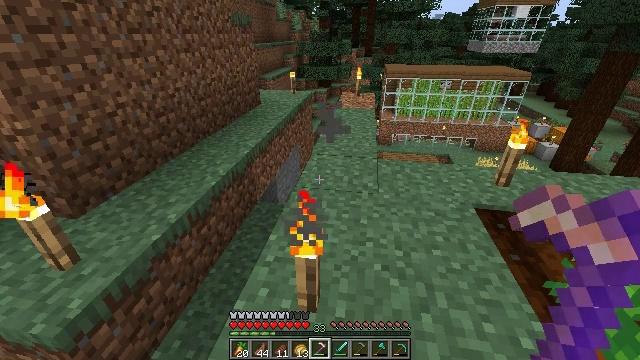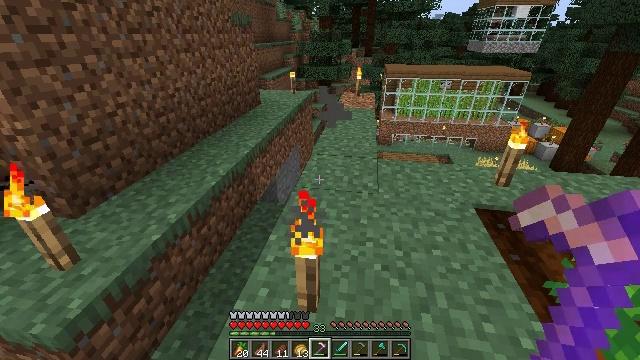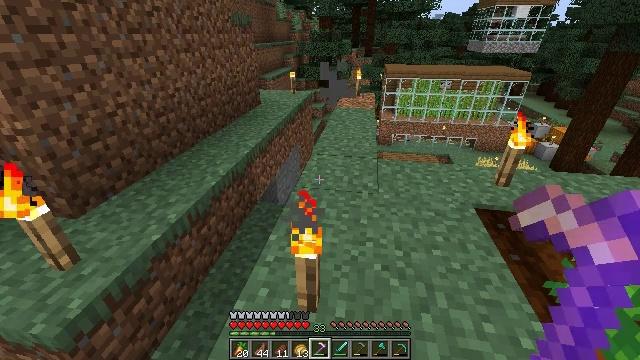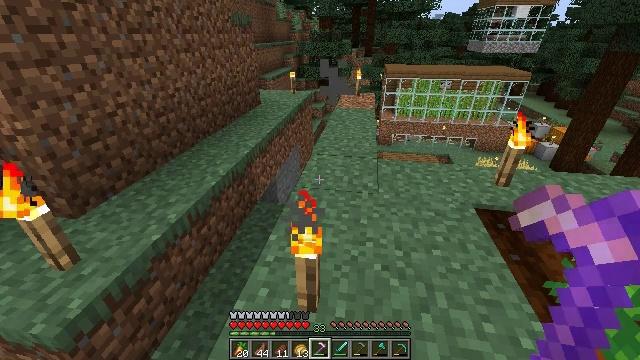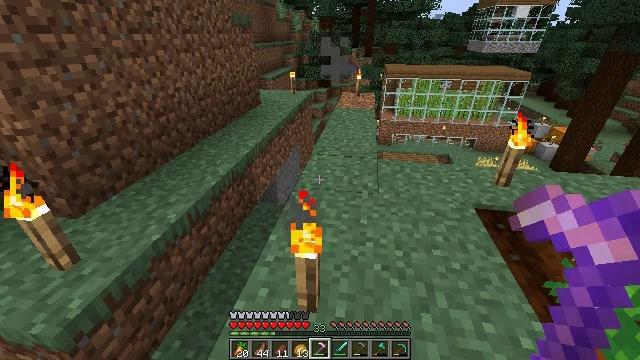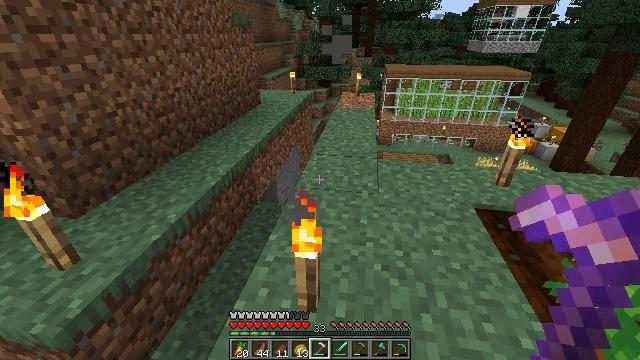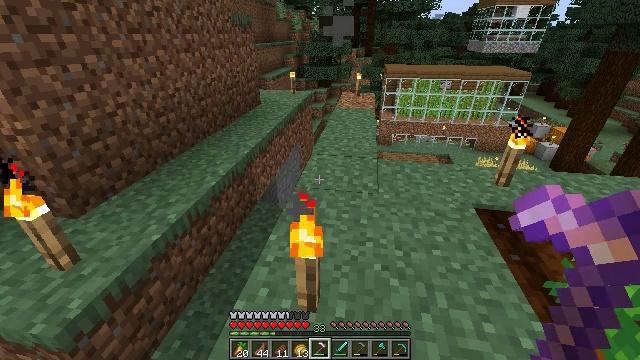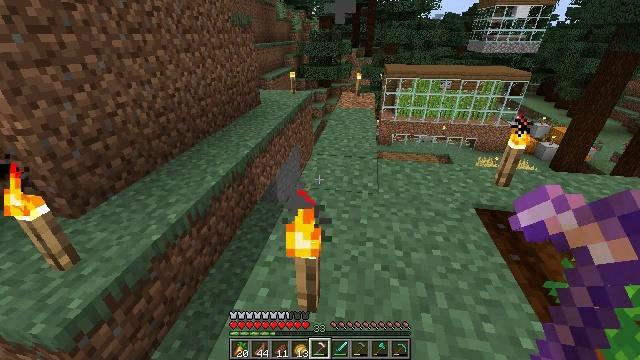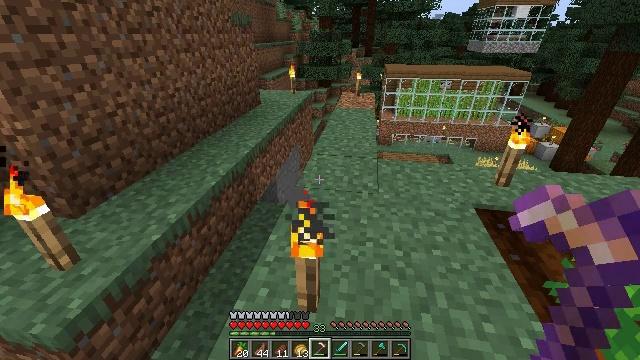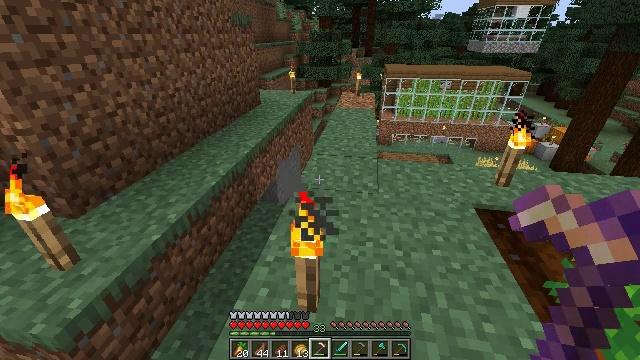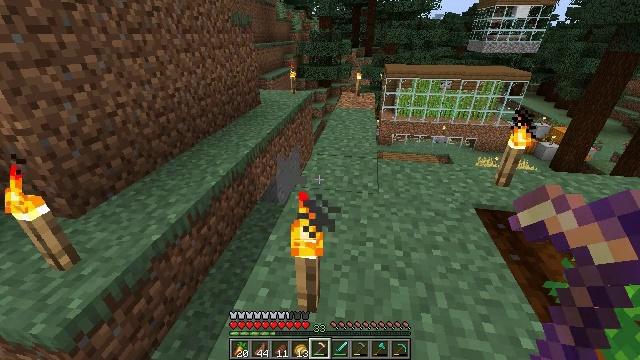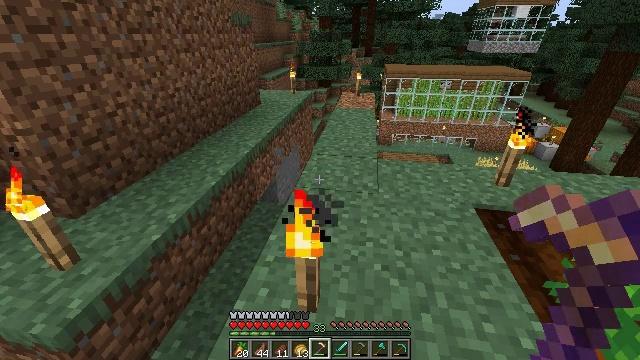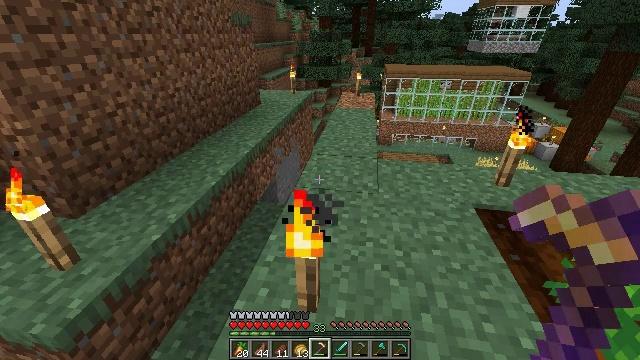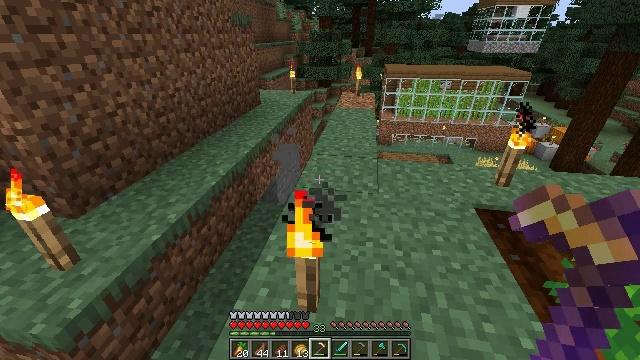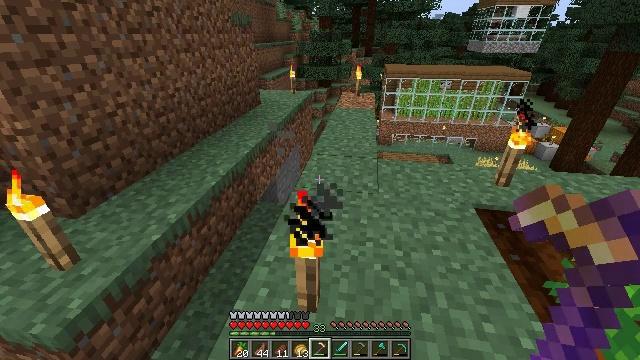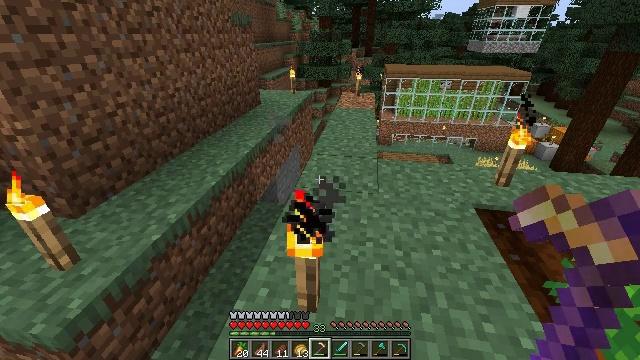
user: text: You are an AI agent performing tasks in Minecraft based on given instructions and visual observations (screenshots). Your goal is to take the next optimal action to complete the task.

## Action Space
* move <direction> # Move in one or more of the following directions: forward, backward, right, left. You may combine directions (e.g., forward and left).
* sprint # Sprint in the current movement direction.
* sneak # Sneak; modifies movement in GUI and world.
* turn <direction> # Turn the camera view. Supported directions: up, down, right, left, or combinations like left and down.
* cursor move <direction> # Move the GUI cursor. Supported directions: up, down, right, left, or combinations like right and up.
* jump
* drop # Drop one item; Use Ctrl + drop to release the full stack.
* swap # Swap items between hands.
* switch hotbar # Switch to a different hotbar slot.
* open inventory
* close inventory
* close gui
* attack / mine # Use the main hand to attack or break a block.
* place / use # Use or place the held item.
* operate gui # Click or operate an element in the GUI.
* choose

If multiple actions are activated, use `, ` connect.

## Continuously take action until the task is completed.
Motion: motion action
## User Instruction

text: Collect carrots by breaking the crop.
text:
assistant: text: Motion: no_op
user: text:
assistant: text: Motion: no_op
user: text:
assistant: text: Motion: no_op
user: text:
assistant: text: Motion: no_op
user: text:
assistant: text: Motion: no_op
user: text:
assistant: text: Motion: no_op
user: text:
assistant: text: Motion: no_op
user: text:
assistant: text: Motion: no_op
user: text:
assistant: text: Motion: no_op
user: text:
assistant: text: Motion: no_op
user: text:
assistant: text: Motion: no_op
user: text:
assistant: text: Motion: no_op
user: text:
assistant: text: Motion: no_op
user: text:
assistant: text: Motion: no_op
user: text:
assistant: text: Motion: no_op
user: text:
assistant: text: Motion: no_op
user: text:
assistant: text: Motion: no_op
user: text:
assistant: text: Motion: no_op
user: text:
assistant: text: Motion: no_op
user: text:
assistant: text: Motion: no_op
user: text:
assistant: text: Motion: no_op
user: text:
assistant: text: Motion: no_op
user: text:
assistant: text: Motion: no_op
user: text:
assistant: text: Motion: no_op
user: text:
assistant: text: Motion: no_op
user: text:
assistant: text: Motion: no_op
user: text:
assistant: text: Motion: no_op
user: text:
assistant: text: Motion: no_op
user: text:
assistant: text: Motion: no_op
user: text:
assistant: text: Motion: no_op